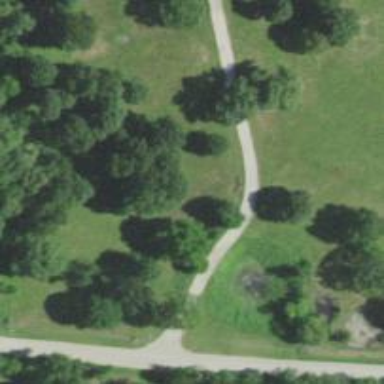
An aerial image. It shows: Driveway.